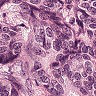
Metastatic tissue present: yes